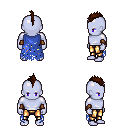
a pixel art fantasy rpg character, male body template, dark elf, purple skin, blue tattered cape, gold greaves, brown mohawk hairstyle, cloth bracers, four views (front, back, left, right), 2x2 character sprite sheet, small pixel art, hard edges, no anti-aliasing